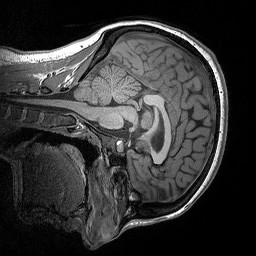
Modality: T1w
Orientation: sagittal
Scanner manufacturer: siemens
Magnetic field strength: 3 T
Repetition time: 2.3 s
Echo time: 0.00298 s